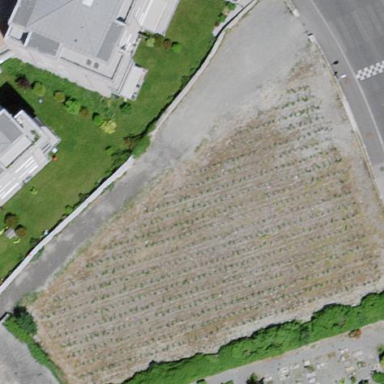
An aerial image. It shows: Vineyard.